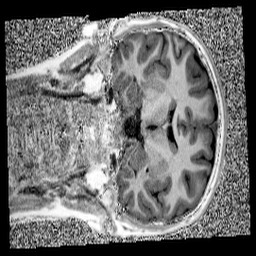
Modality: UNIT1
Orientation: coronal
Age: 10
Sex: male
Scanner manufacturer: siemens
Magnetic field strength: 3 T
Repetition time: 4 s
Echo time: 0.00299 s